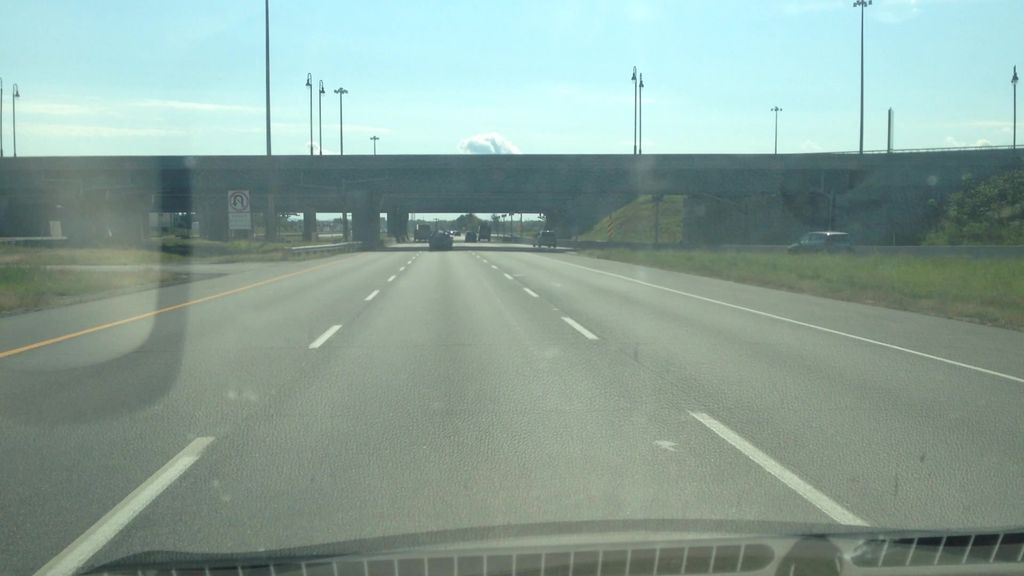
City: montreal